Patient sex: M
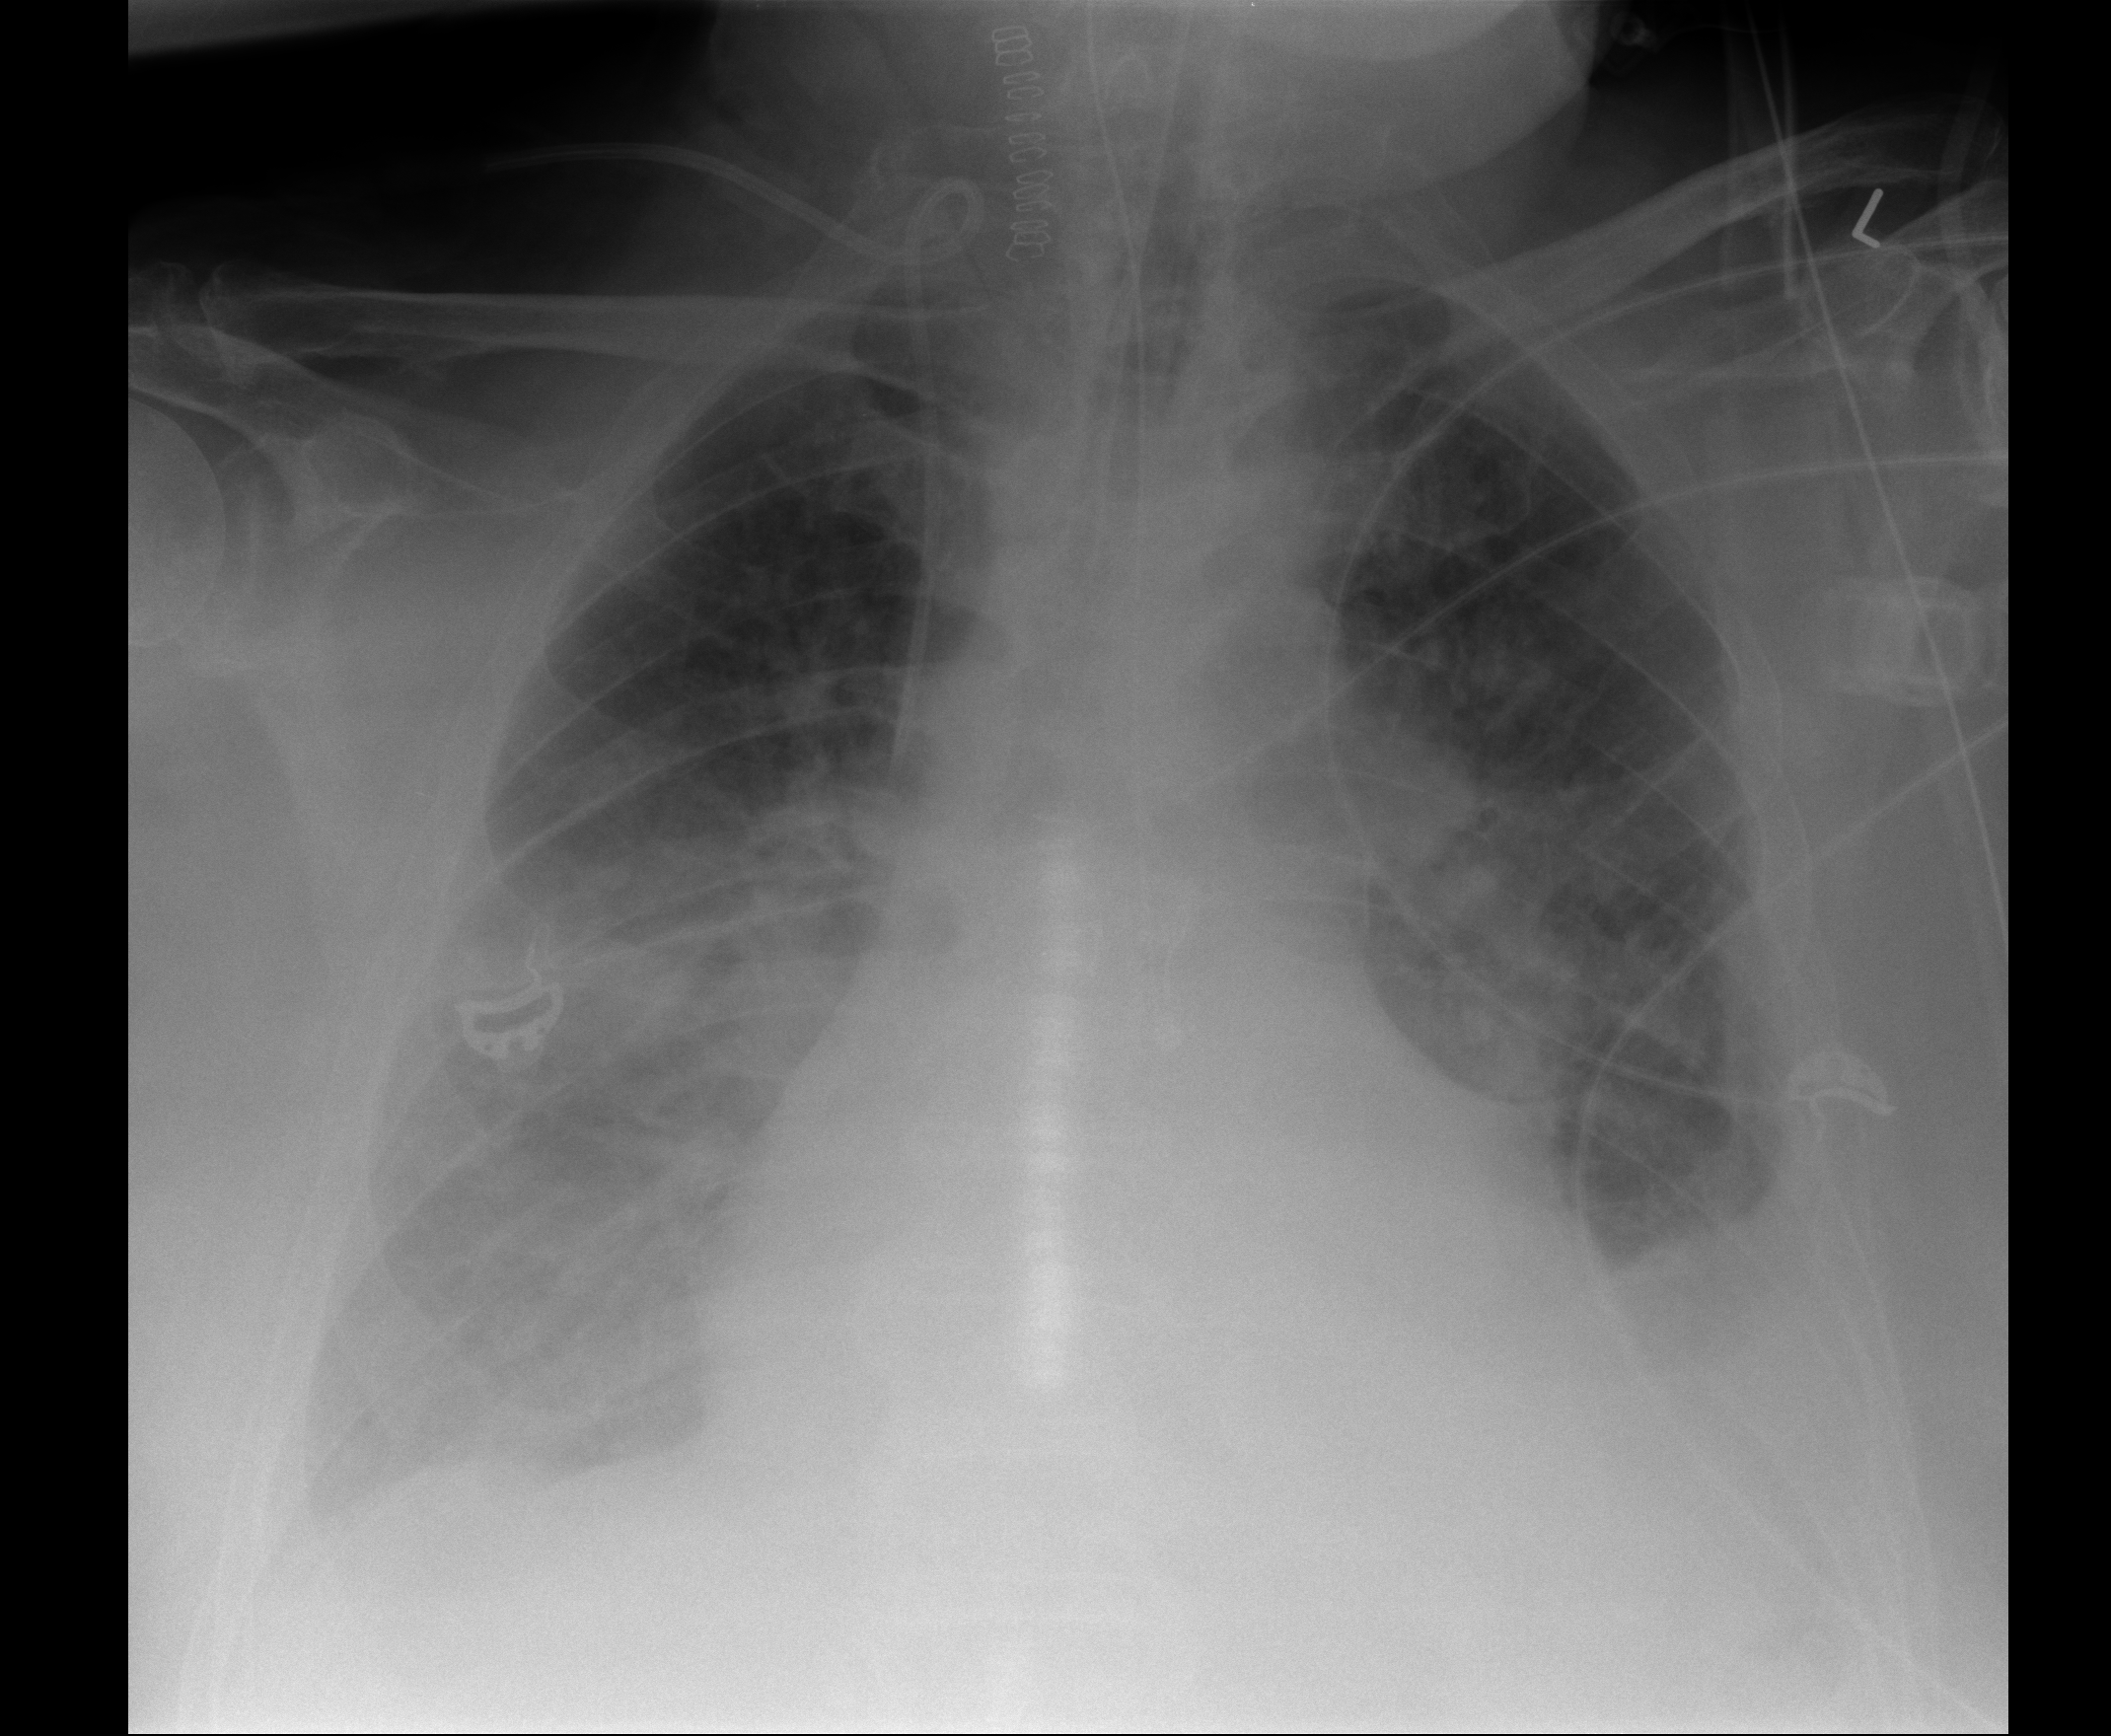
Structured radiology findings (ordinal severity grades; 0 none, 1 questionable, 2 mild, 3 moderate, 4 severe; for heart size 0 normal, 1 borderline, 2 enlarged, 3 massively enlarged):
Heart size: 3
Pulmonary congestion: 3
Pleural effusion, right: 2
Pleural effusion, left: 3
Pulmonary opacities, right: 1
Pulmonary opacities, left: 2
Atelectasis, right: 3
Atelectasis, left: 2